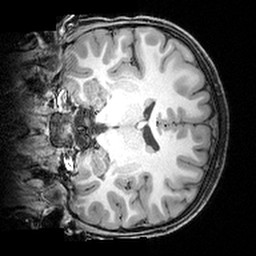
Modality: T1w
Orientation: coronal
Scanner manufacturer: siemens
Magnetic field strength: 3 T
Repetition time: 1.9 s
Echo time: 0.00397 s